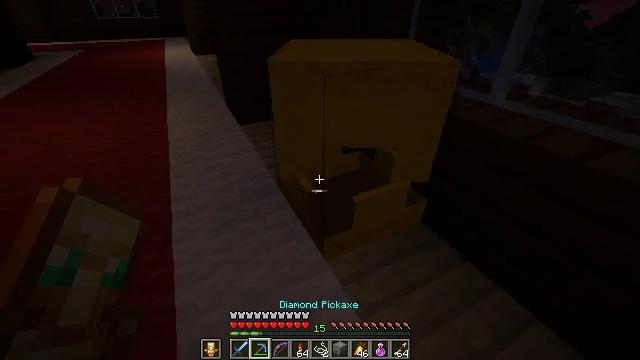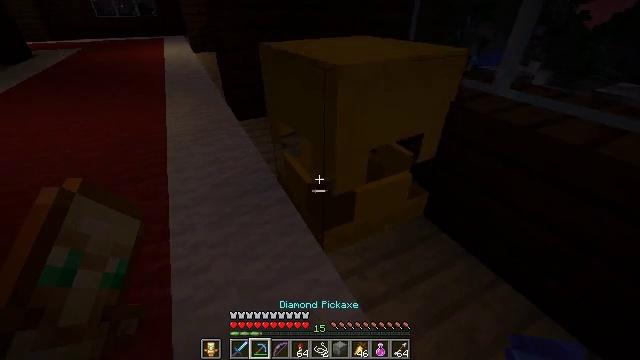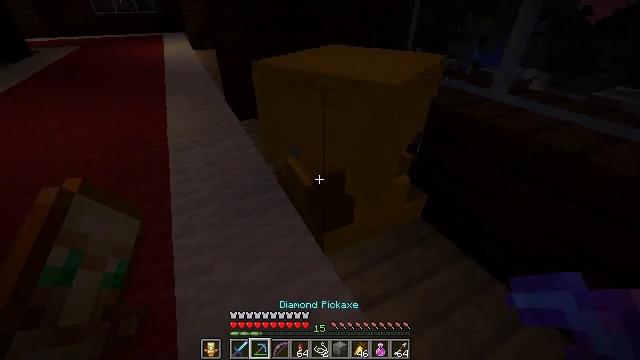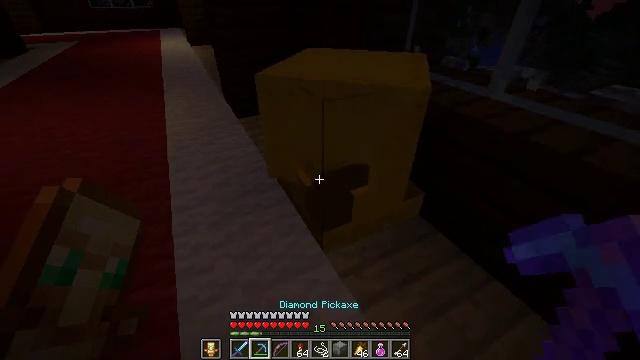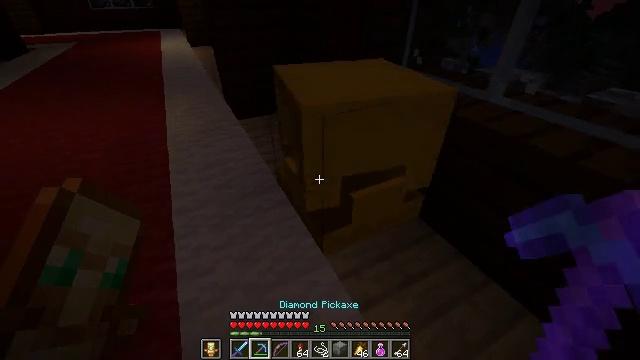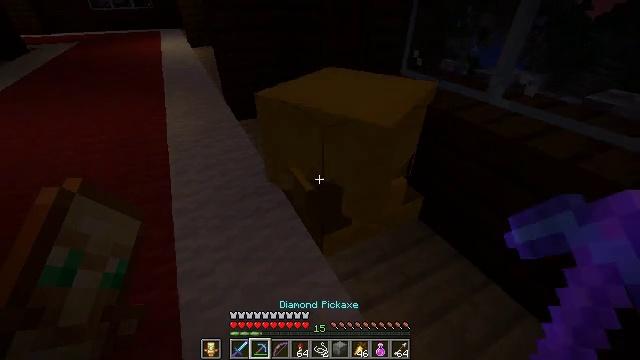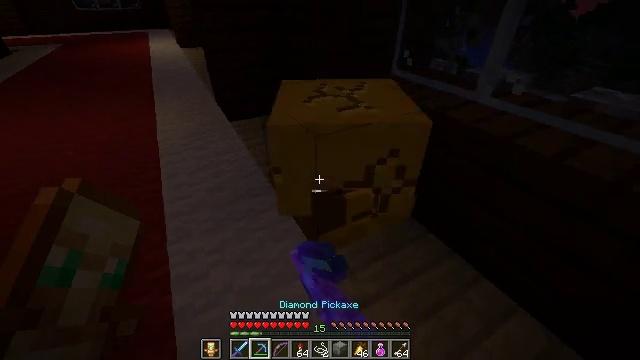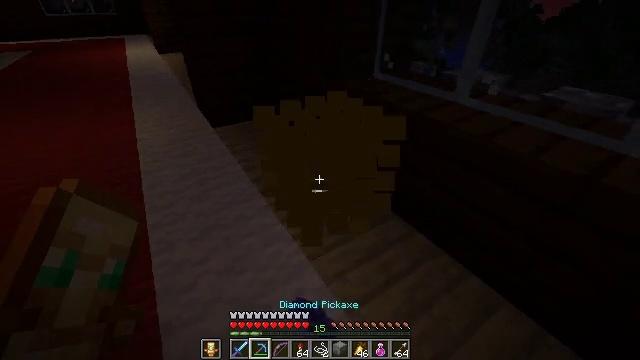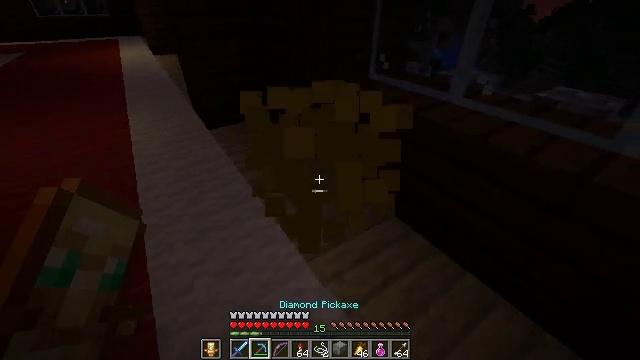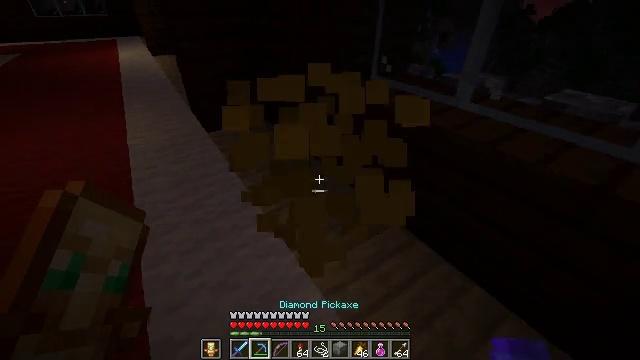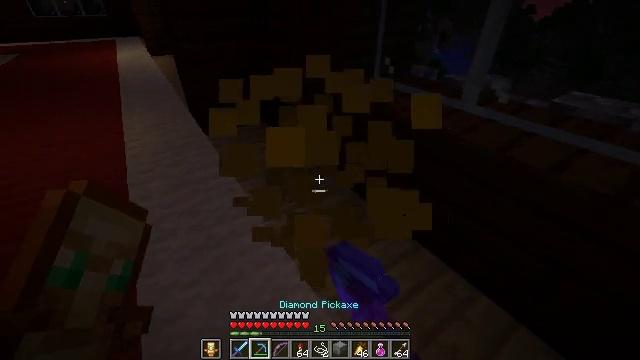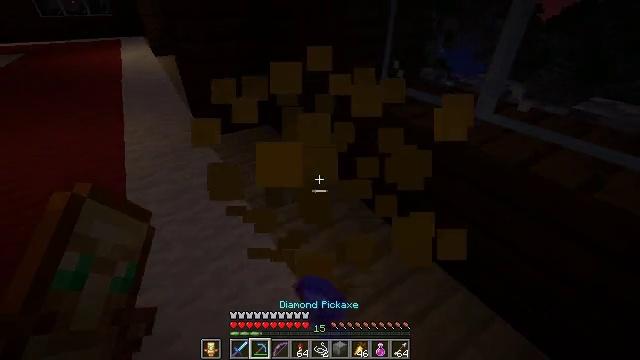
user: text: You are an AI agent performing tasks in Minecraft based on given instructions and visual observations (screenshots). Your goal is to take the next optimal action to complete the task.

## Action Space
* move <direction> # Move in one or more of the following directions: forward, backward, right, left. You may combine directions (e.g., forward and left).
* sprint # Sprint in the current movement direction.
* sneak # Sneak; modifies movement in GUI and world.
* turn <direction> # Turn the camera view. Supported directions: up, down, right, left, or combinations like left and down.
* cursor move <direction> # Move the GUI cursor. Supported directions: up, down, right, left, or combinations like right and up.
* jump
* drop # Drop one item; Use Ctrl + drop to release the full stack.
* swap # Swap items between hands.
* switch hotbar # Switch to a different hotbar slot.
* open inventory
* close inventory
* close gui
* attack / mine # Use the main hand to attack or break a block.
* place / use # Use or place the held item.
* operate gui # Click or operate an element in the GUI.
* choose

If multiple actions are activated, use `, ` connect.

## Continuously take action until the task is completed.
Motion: motion action
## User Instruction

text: Collect your yellow shulker box.
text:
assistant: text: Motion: no_op
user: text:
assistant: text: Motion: no_op
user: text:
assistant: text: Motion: no_op
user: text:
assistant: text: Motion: no_op
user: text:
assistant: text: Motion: attack / mine
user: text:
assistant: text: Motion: turn right, attack / mine
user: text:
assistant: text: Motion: turn right, attack / mine
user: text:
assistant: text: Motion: attack / mine
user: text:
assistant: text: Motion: move forward, attack / mine
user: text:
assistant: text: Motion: move forward
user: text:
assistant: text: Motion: move forward
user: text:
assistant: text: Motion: no_op